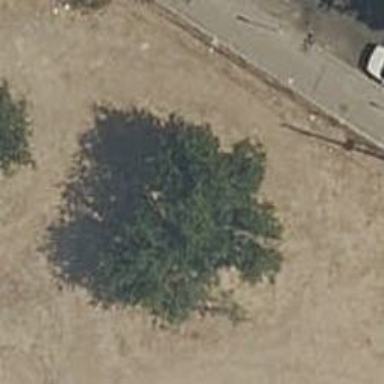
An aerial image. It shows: Urban tree with broadleaved deciduous leaves.